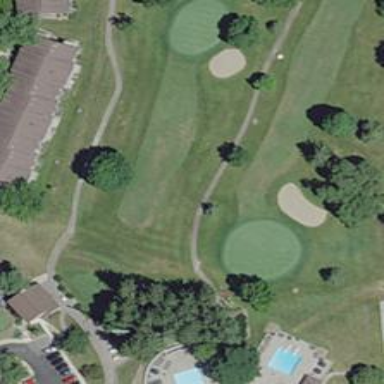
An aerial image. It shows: Path for both road and golf.